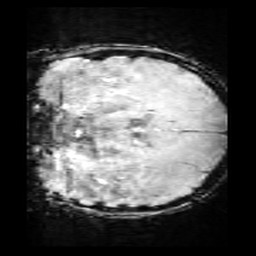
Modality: SWI
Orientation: coronal
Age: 11
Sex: male
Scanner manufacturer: siemens
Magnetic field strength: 3 T
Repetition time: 0.027 s
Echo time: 0.02 s